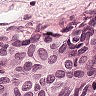
Metastatic tissue present: yes